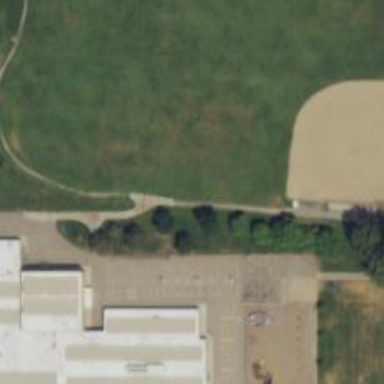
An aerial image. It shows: Path.